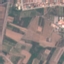
Label: PermanentCrop